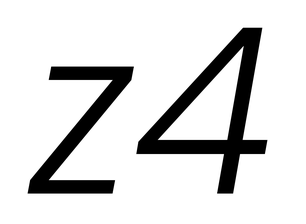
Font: Poppins-LightItalic